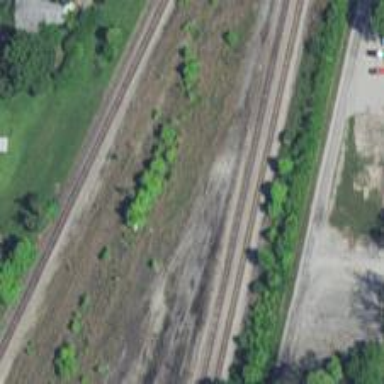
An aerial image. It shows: Abandoned railway yard.